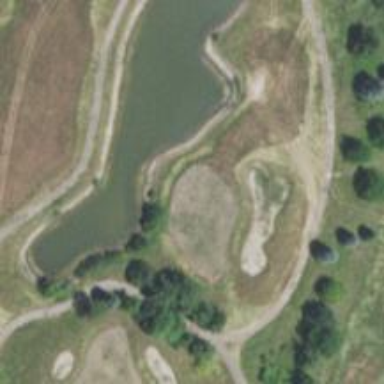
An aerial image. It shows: Golf hole.